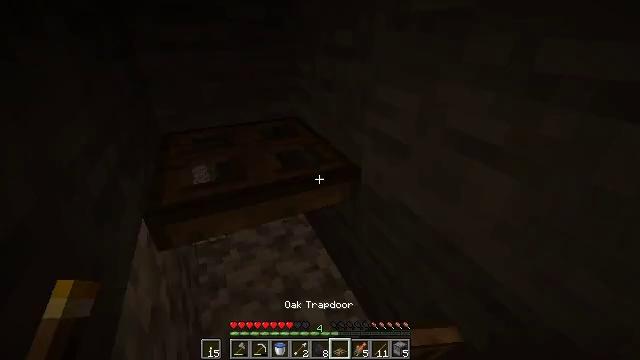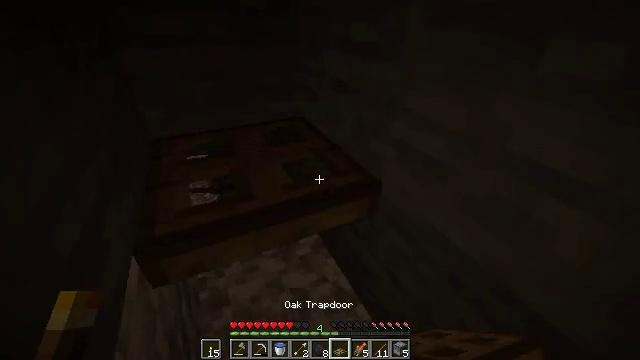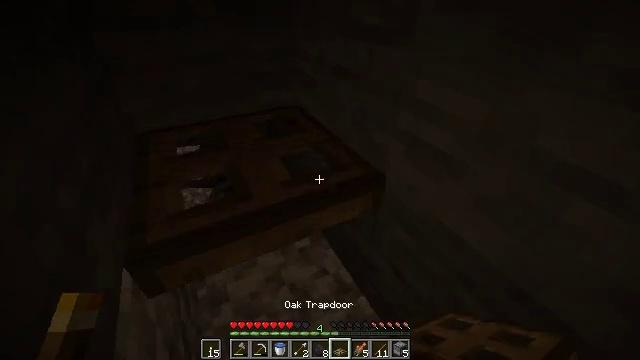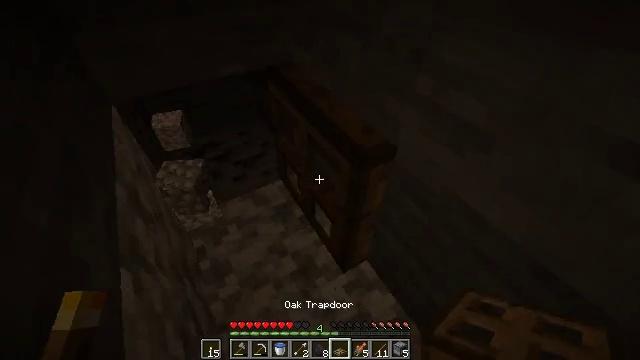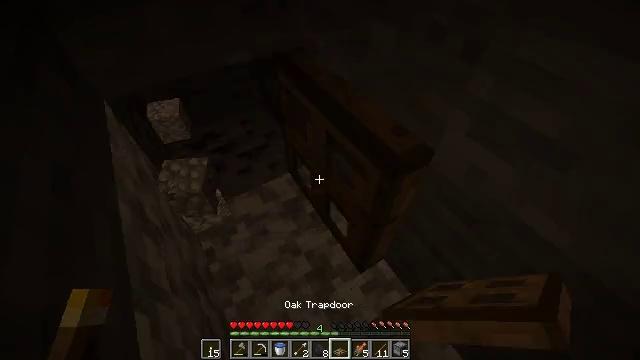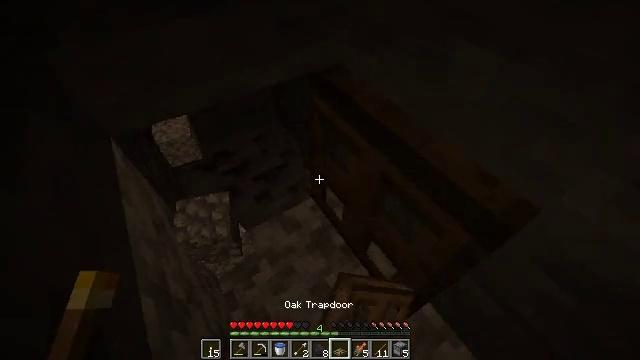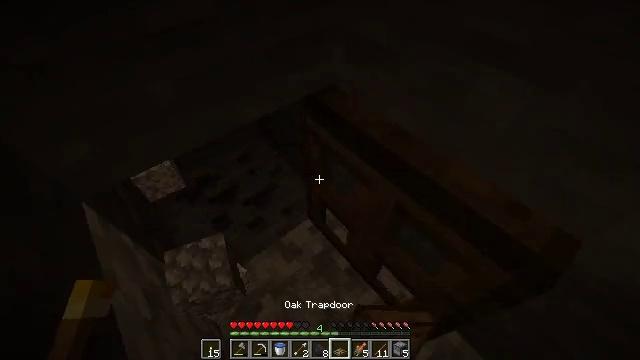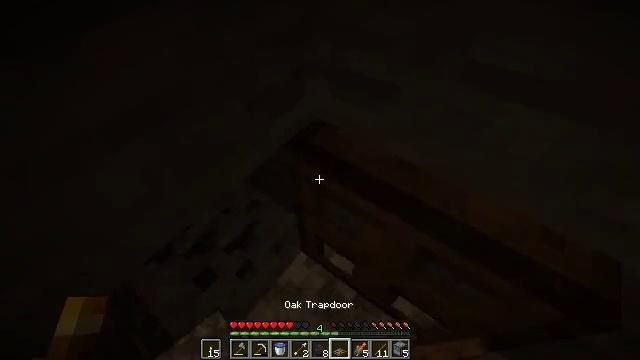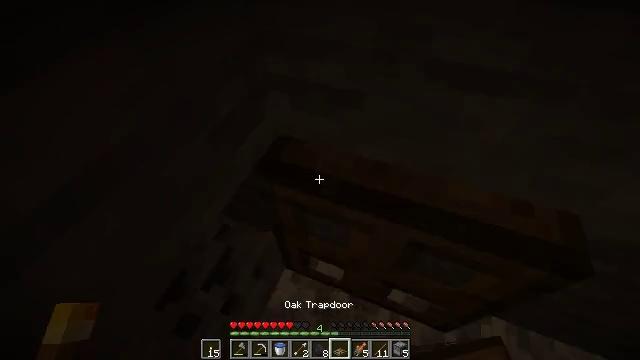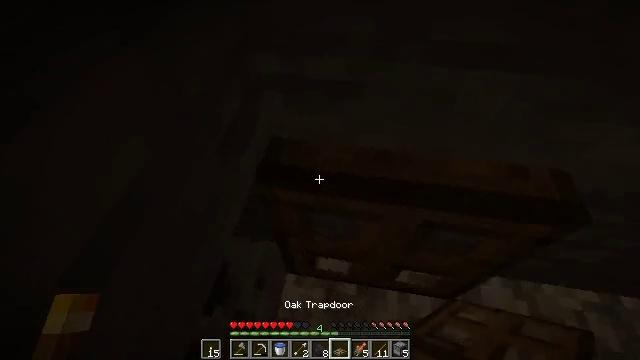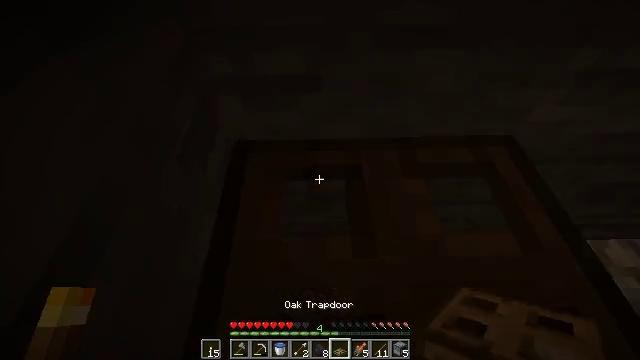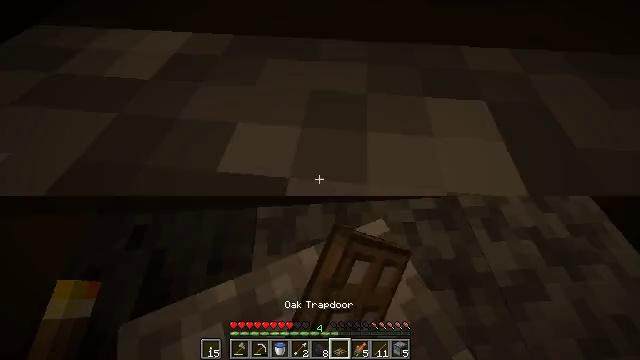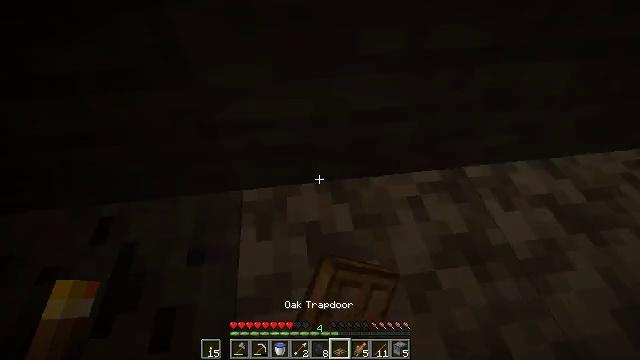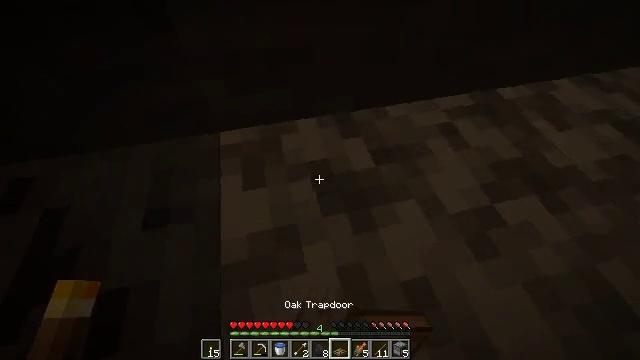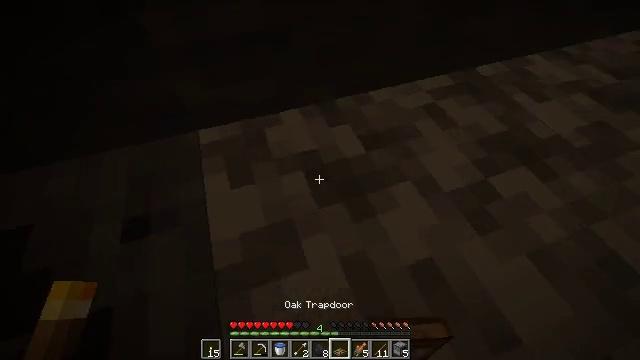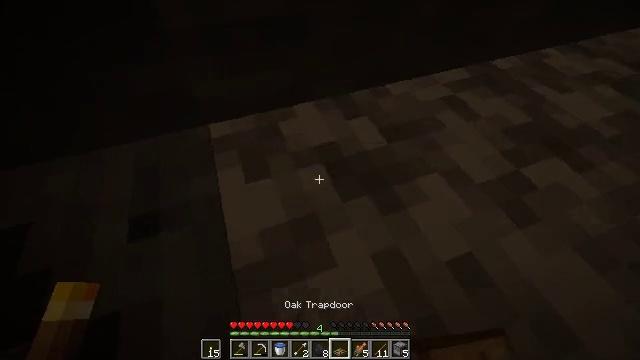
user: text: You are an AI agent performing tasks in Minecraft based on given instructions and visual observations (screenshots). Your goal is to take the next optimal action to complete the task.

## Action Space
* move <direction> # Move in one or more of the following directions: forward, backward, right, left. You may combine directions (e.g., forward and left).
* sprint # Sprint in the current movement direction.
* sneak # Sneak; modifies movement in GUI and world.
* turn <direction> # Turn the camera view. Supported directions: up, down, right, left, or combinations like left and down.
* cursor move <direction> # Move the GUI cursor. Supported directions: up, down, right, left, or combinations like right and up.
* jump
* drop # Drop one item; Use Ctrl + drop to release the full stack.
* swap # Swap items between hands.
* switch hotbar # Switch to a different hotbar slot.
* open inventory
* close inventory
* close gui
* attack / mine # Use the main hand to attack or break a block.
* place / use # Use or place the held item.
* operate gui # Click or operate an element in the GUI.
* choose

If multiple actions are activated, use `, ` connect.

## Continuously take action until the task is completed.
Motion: motion action
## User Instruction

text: Collect the oak trapdoor for re-use.
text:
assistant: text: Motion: move forward and move left, turn right and down
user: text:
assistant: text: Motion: move forward and move left, turn right and down
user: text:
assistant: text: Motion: move forward and move left, turn right and down, use / place
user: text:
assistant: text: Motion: move forward and move left, turn right and down, use / place
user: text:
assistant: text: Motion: move forward and move left, use / place
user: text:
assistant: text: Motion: move forward and move left, turn right
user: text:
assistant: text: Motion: move forward and move left, turn right
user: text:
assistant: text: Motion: move left, turn right
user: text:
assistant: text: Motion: move left, turn right and down
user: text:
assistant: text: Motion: move left, turn right, use / place
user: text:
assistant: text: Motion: move left, turn right, use / place
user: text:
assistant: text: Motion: move left, turn right, use / place
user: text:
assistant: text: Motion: move left, turn right and down
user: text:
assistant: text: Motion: move left, turn right
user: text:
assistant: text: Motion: move left, turn up
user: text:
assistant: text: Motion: move left, turn left and up
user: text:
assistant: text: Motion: move left, turn left and up
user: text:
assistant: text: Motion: turn right and up
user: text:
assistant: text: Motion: turn right and up, switch to hotbar 1
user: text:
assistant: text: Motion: turn right and up, switch to hotbar 1
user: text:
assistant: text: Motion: turn right and up, switch to hotbar 1
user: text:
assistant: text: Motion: turn right and up, attack / mine, switch to hotbar 1
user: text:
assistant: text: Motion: turn right and up, attack / mine
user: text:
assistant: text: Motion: turn right, attack / mine
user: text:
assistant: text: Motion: turn down, attack / mine
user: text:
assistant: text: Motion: attack / mine
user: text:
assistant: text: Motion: attack / mine
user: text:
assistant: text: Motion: turn right and down, attack / mine
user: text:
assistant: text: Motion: turn right and down, attack / mine
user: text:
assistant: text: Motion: attack / mine